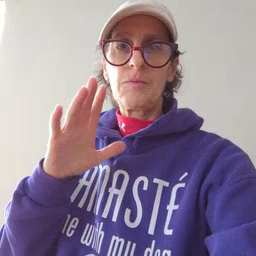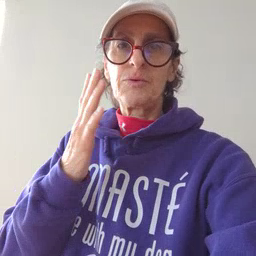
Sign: book